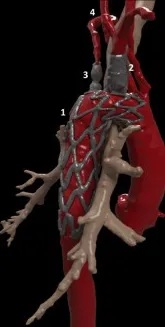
Post-interventional 3D model. Lateral.
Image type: radiology (ct)